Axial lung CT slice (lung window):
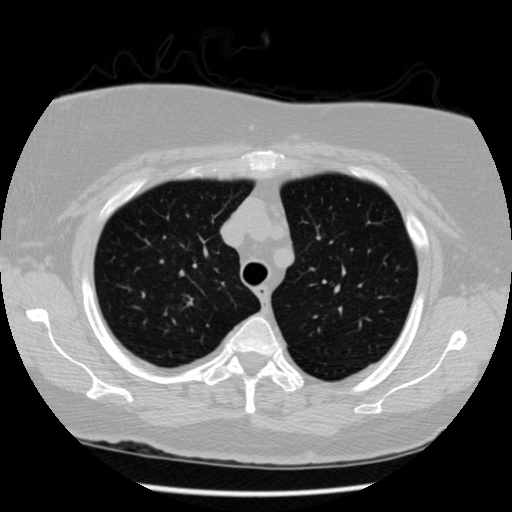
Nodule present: no